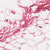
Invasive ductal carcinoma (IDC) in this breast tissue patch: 0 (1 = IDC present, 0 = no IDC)